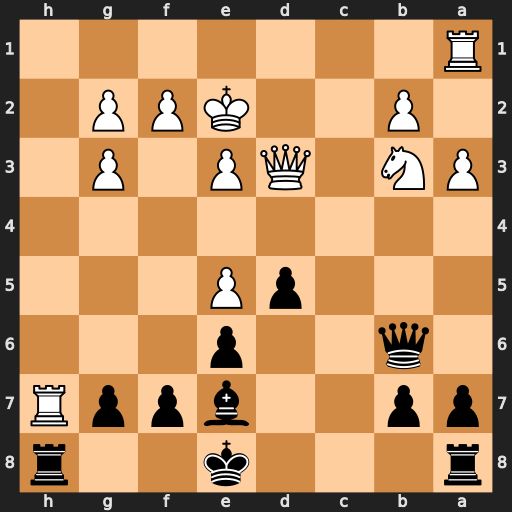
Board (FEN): r3k2r/pp2bppR/1q2p3/3pP3/8/PN1QP1P1/1P2KPP1/R7
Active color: b
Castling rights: kq
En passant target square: -
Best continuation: Rxh7 Qxh7 Qxb3